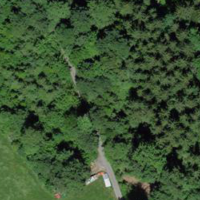
EUNIS habitat code: 44
Species observed at this site:
Ilex aquifolium